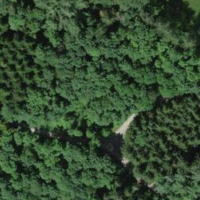
EUNIS habitat code: 44
Species observed at this site:
Cornus sanguinea